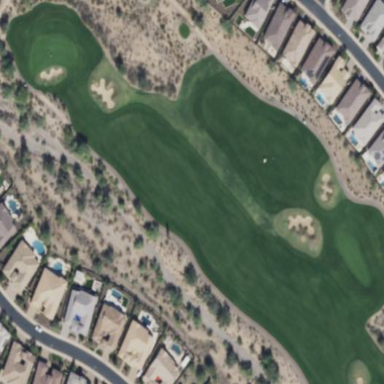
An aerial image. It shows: Golf rough area.